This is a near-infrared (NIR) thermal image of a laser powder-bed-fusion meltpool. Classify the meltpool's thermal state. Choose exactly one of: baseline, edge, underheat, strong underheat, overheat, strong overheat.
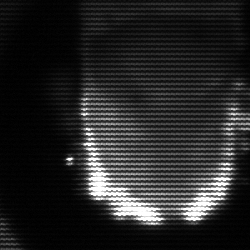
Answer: baseline